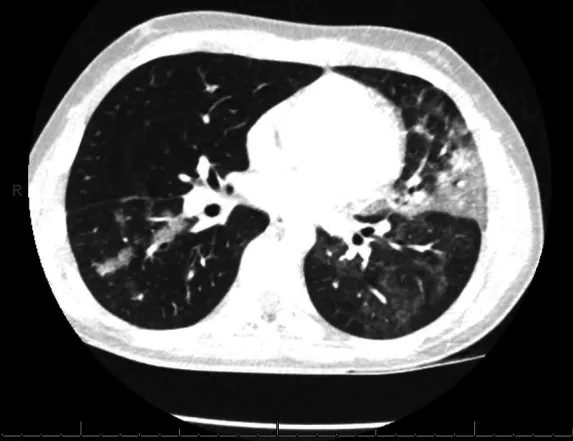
The patient underwent a computed tomography (CT) scan of the chest on hospital day (HD) 4 which revealed "bilateral patchy consolidations with adjacent, scattered ground glass opacities".
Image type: radiology (ct)